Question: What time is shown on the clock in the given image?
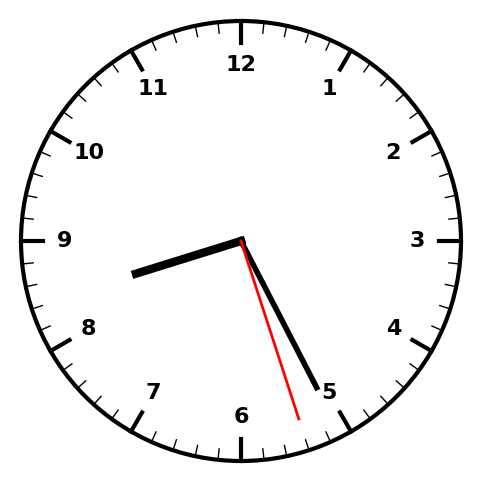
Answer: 08:25:27